Interaction volume radius: 10 \u00c5
Interaction volume height: 20 \u00c5
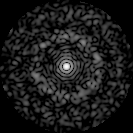
Disorder parameter: 0.8421